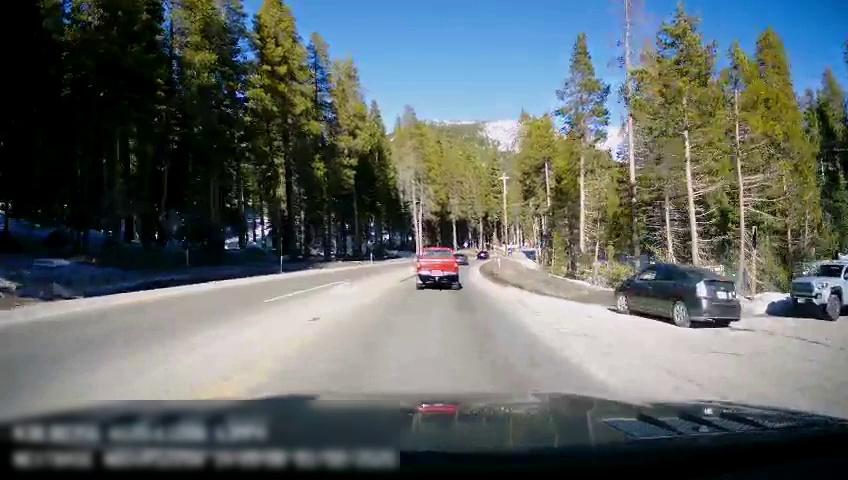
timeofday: Day
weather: Sunny
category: Drivable Space
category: Vehicles | Truck
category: Vehicles | Car
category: Vehicles | Car
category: Vehicles | Truck
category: Vehicles | Car
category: Lanes | Opposite Lane